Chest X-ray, PA view. Patient: 59 years old, sex M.
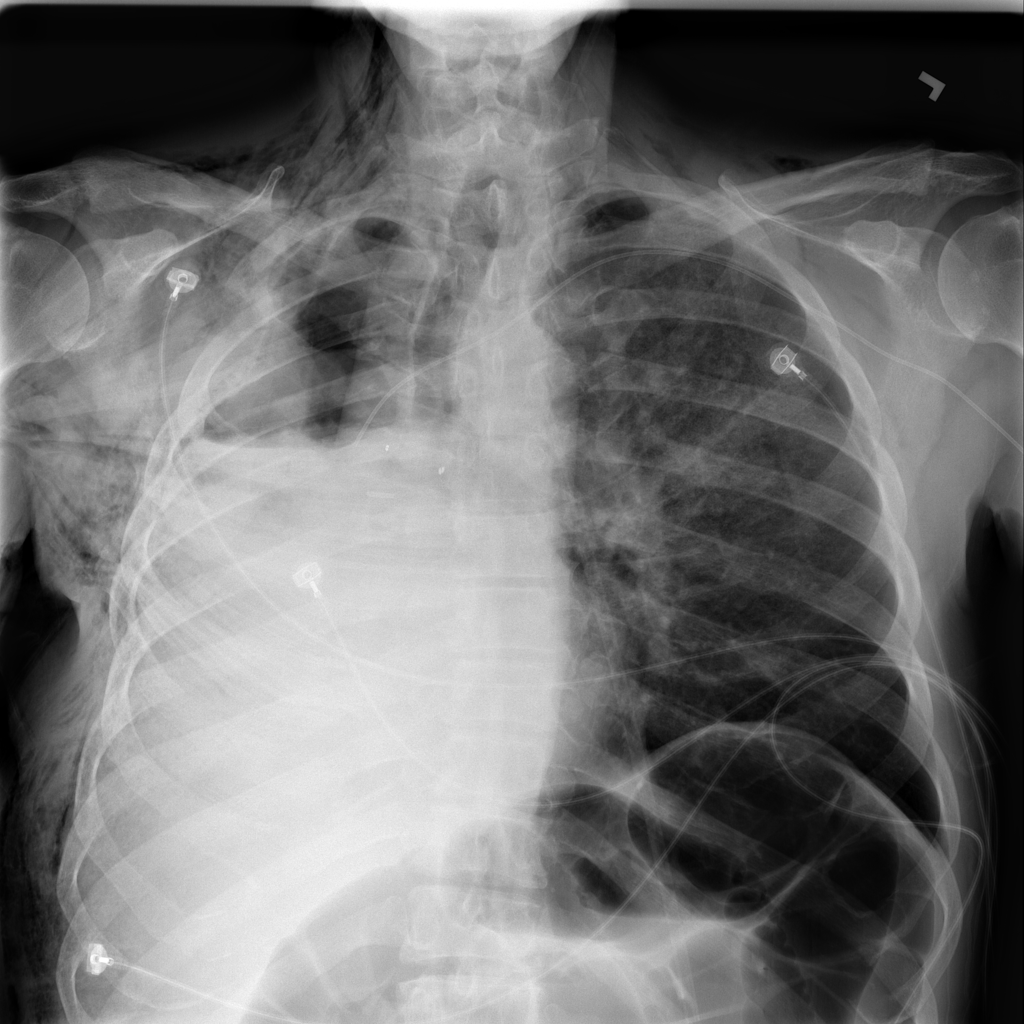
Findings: Infiltration